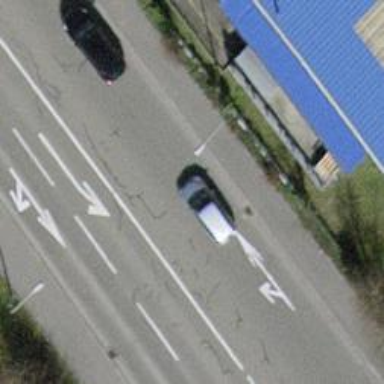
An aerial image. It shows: Tertiary road with asphalt surface. There is cycle lane on the left side.